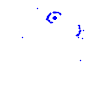
Particle: kaon